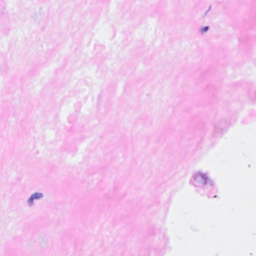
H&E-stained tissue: Breast